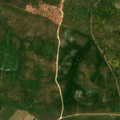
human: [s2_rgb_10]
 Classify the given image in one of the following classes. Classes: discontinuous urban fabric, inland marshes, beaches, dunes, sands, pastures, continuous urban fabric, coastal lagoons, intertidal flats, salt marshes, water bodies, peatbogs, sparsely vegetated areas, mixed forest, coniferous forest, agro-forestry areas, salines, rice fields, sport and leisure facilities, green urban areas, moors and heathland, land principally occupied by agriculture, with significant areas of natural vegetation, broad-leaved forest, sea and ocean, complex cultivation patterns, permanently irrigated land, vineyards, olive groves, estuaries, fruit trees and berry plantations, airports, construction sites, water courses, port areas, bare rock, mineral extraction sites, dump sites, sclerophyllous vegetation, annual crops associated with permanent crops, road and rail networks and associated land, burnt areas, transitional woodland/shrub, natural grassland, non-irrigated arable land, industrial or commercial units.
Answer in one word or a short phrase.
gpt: continuous urban fabric